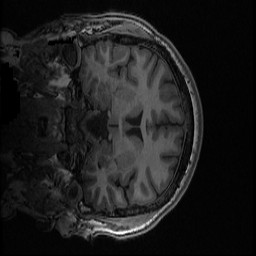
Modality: T1w
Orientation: coronal
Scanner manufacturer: ge
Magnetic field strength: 3 T
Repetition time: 0.008164 s
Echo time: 0.003184 s